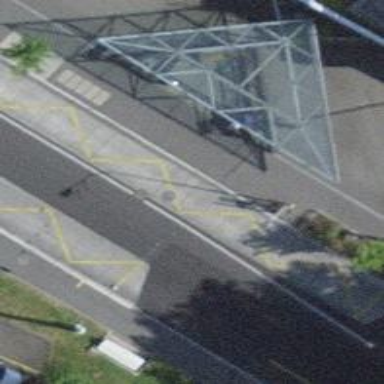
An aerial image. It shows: Trolleybus stop position for public transport.